Interaction volume radius: 10 \u00c5
Interaction volume height: 20 \u00c5
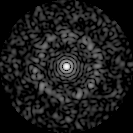
Disorder parameter: 0.8347